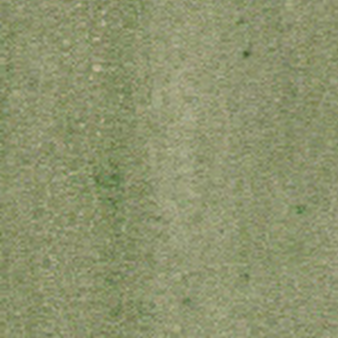
Label: other